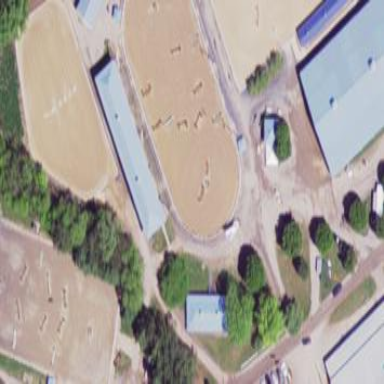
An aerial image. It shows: Equestrian pitch with sand surface for leisure land activities.